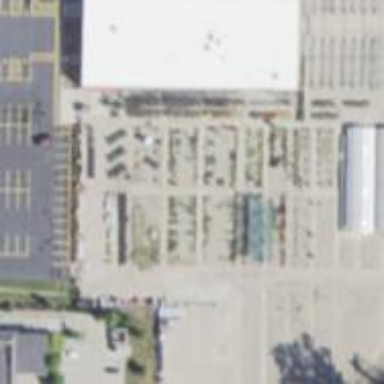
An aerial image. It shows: Retail area.